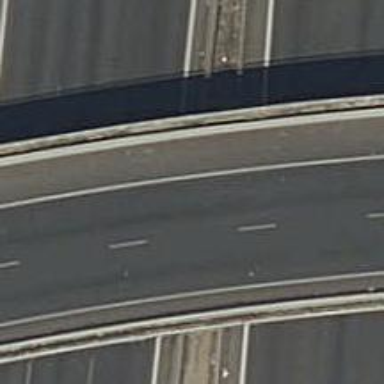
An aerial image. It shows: Bridge over motorway_link.